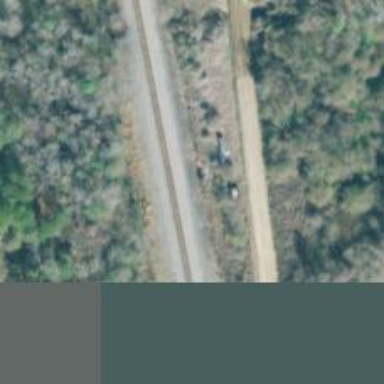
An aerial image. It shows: Abandoned railway.